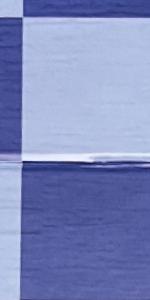
Label: Empty